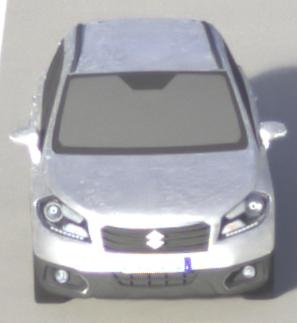
Make: Suzuki
Model: SX4 S-Cross 1.6
Detailed model: SX4 (II) S-Cross
Model produced from: 2013/10
Model produced until: 2015/08
Doors: 5
Color: white
Road condition: dry road
Daytime: morning or afternoon
Contrast: medium contrast